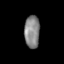
Tissue: skin
Cell type: Epithelial cells
Senescence score: 0.7598
Nuclear area (px): 485
Mean DAPI intensity: 133.594